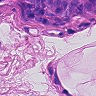
Metastatic tissue present: yes